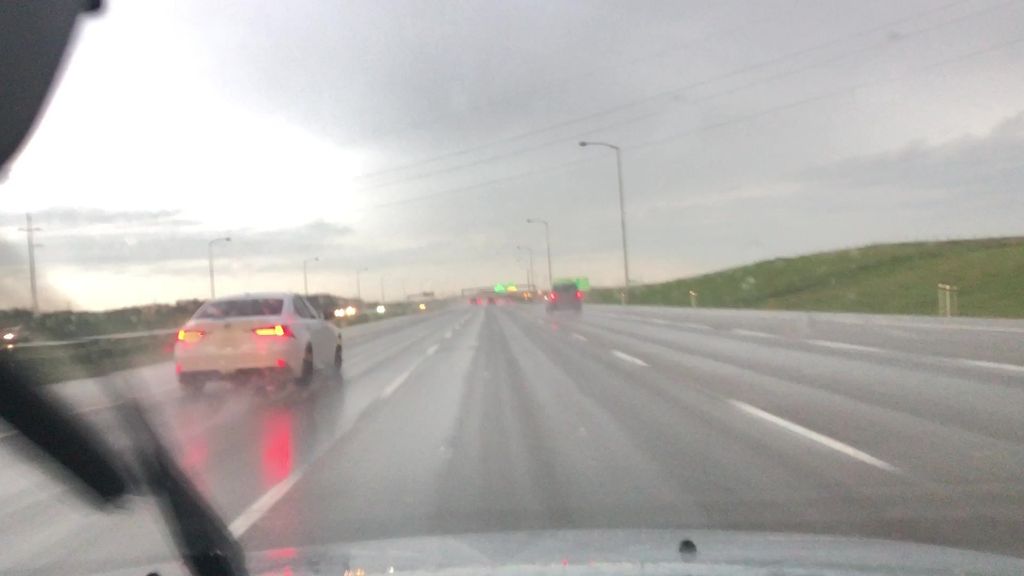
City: edmonton